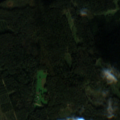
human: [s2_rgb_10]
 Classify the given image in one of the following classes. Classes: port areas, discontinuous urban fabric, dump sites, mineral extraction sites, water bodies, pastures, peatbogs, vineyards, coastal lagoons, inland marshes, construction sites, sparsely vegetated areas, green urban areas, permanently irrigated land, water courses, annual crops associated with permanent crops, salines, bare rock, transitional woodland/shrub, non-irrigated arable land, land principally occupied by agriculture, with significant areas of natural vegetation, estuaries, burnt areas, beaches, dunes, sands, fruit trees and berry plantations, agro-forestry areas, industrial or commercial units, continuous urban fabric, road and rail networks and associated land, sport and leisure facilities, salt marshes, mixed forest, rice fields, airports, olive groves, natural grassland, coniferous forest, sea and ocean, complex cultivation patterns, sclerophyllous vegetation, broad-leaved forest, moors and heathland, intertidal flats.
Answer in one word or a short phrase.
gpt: coniferous forest, mixed forest, transitional woodland/shrub